Question: So this is an abort call that is within a DB::transaction() block:
'''
abort(422, 'insufficient_credits', ['statusText' => 'insufficient_credits']);
'''
Unfortunately, it does not modify the actual headers of the response. Instead, it seems to be creating headers within some nested scope... not really sure how to access it:

My JavaScript file where the call is made:
'''
this.$http.post('/api/test', data).then(function(response) {
//Stuff here
}, function(response) {
if(response.status === 422) {
//This triggers the output in the screenshot above
console.log(response);
}});
'''
How can I modify my code/abort error so that it actually modifies the header value? If that's not possible, is there any way of passing back and retrieving additional information alongside the response status?
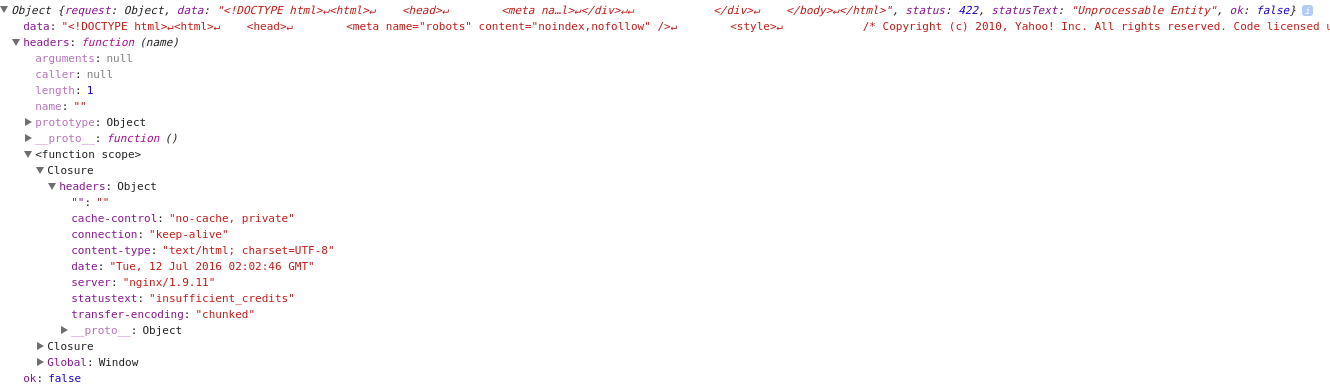
Answer: Instead of using 'abort()', go for a custom Response by using Symfonys 'Response' class (or the corresponding Laravel helper as I did in the example):
'''
return response($yourContent, $statusCode)
->header('Content-Type', $type)
->header('X-Header-One', 'Header Value')
->header('X-Header-Two', 'Header Value');
'''